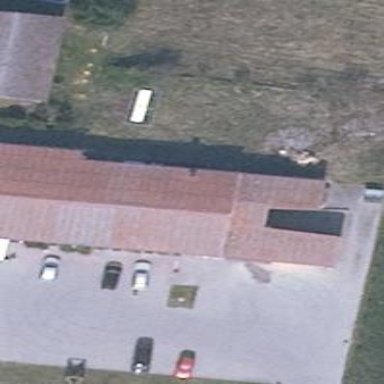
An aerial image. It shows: Retail building with gabled roof covered with roof tiles.